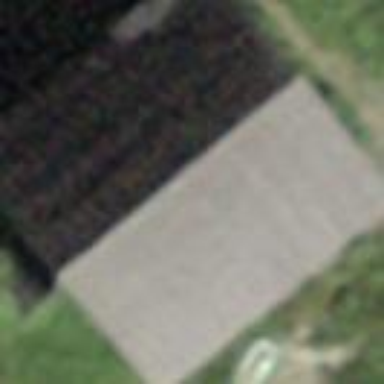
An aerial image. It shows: Simple house.